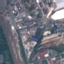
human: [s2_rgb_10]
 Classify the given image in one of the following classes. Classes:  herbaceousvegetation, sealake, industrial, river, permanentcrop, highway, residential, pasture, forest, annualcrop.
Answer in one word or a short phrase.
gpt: Industrial